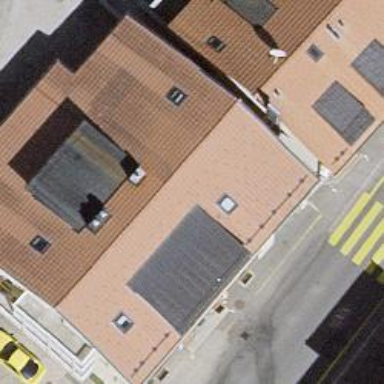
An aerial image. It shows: Restaurant.